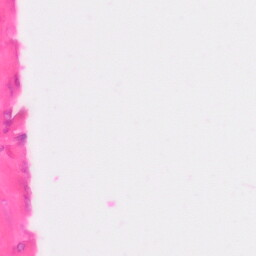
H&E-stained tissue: Colon